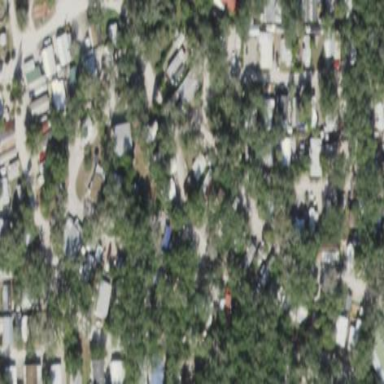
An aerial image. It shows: Residential area known as trailer park.